Question: '''
import Tkinter, ttk
root = Tkinter.Tk()
tree_view = ttk.Treeview(root)
tree_view.pack()
test_id = tree_view.insert('', 0, text = "test")
root.mainloop()
'''
This displays a window:

Notice the margin left of "test".
Is it possible to retrieve/set the value of this margin?
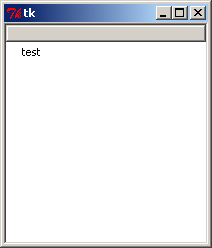
Answer: The "margin" appears to be a place where "plus" and "minus" icons are displayed for tree items.
To hide it:
'''
import Tkinter, ttk
root = Tkinter.Tk()
tree_view = ttk.Treeview(root, show='headings', columns=('1'))
tree_view.pack()
tree_view.insert('', 'end', values = ('test'))
root.mainloop()
'''